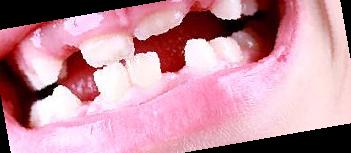
Condition: hypodontia